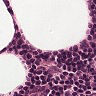
Metastatic tissue present: no